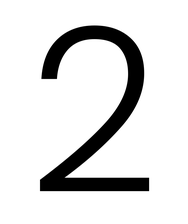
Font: Poppins-Light